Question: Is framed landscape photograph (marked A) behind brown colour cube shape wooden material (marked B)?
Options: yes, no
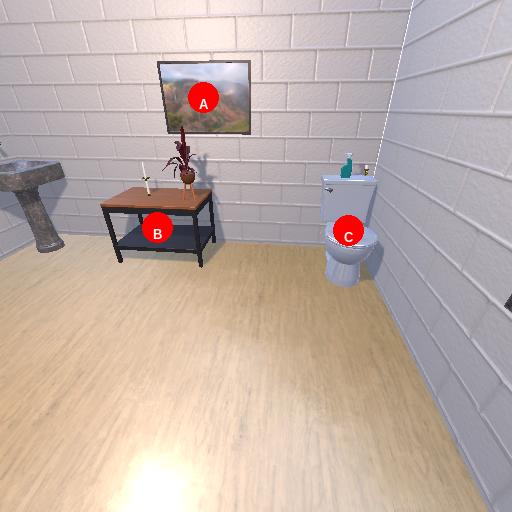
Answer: yes